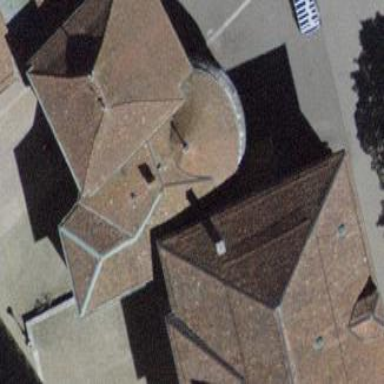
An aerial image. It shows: Building with pyramidal-shaped roof made of roof tiles.